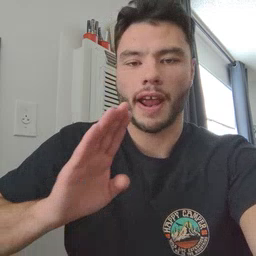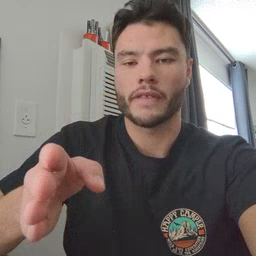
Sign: after